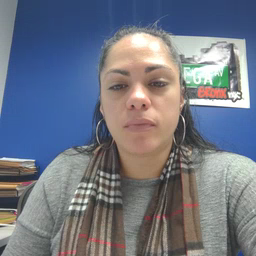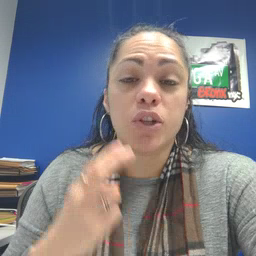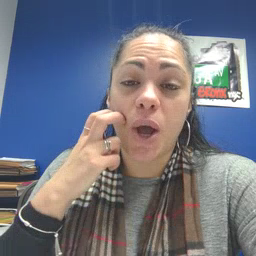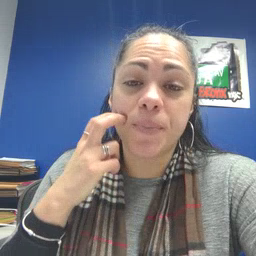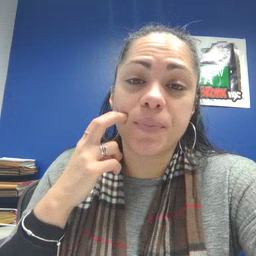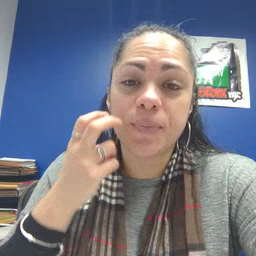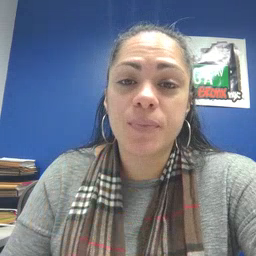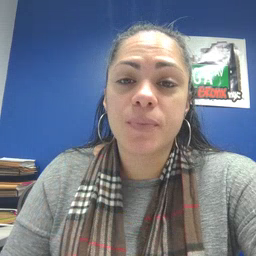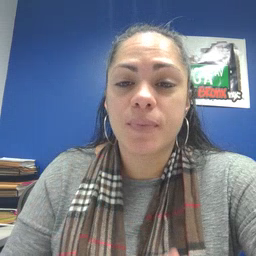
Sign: gum